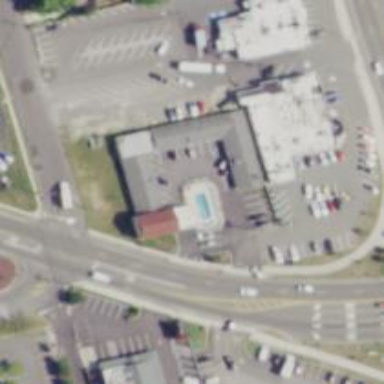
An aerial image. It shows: Hotel that is classified as motel for tourism.